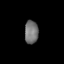
Tissue: lung
Cell type: Epithelial cells
Senescence score: 0.2435
Nuclear area (px): 308
Mean DAPI intensity: 116.916